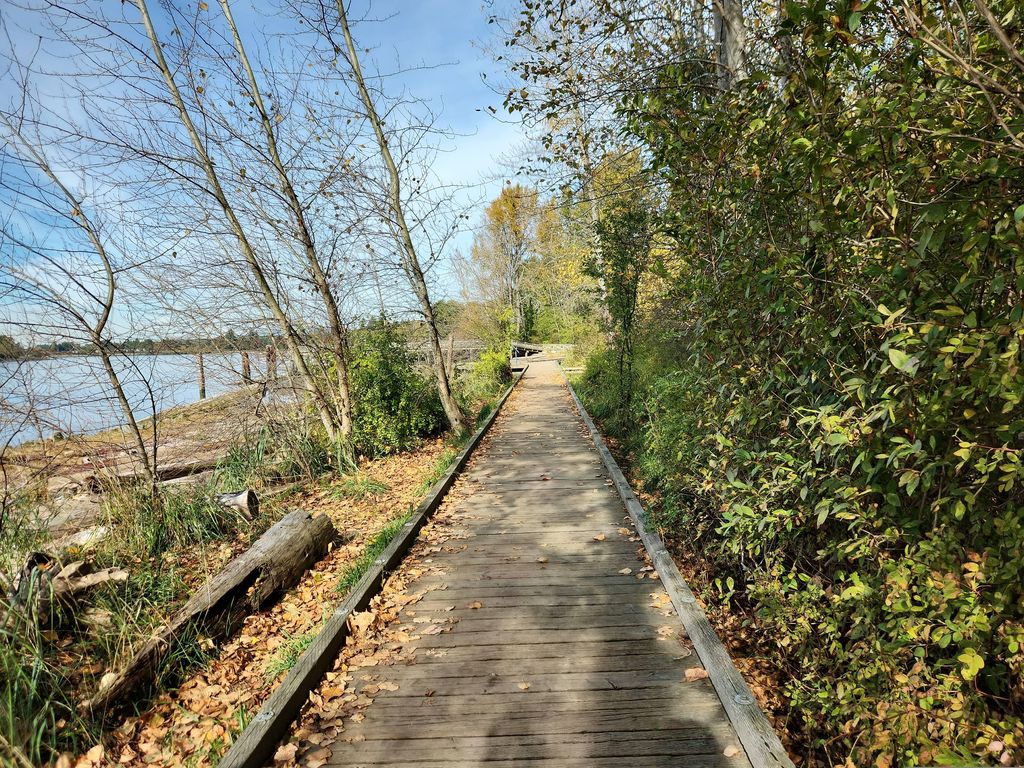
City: vancouver